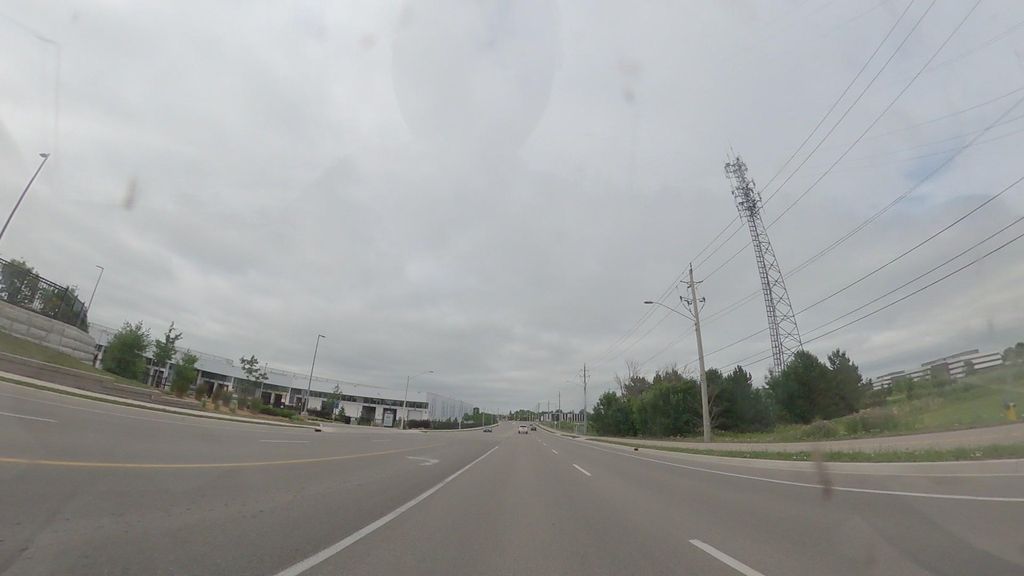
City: kitchener-waterloo